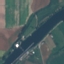
Land use / land cover: River